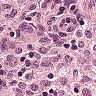
Metastatic tissue present: no